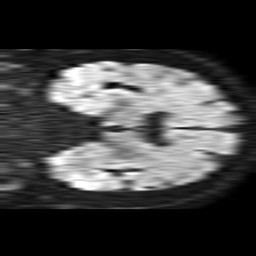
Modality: TRACE
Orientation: coronal
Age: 76
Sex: male
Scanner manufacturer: philips
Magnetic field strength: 1.5 T
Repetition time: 4.6 s
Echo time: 0.08631 s